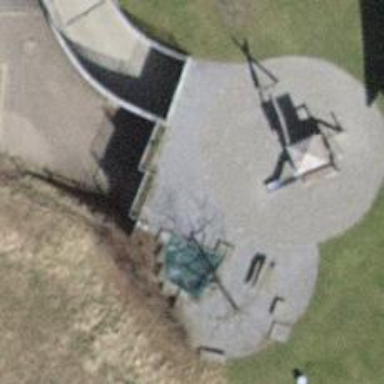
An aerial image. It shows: Picnic table located in leisure land area.